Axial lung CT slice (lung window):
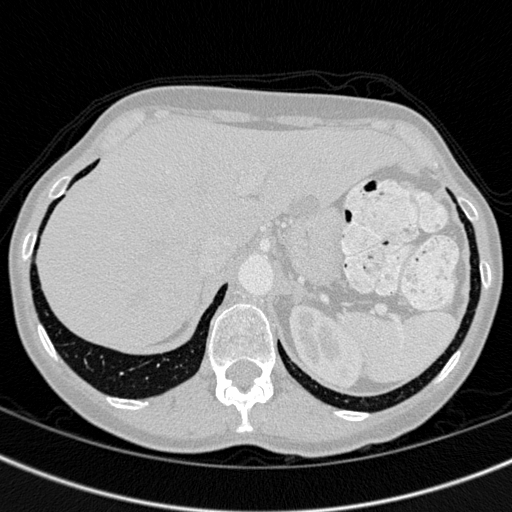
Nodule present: no